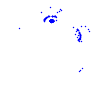
Particle: pion